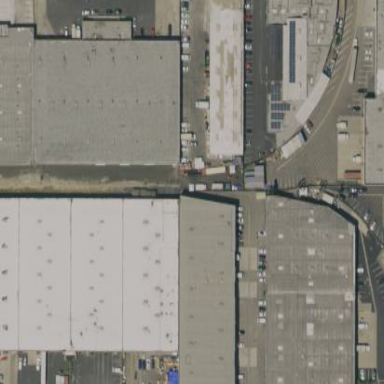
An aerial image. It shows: Warehouse building.